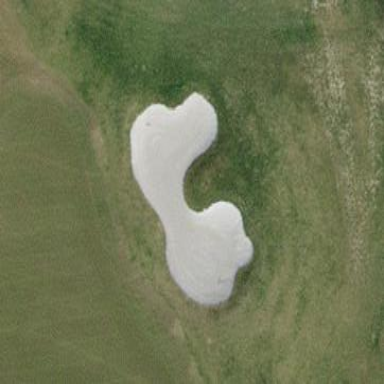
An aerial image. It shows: Golf bunker filled with sandy terrain.